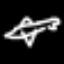
Label: airplane